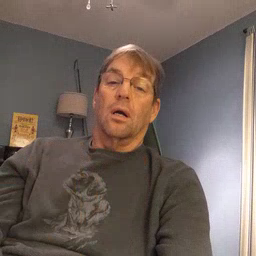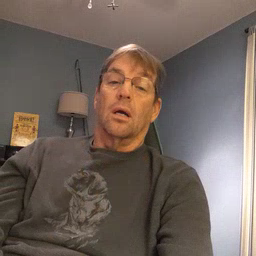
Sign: book